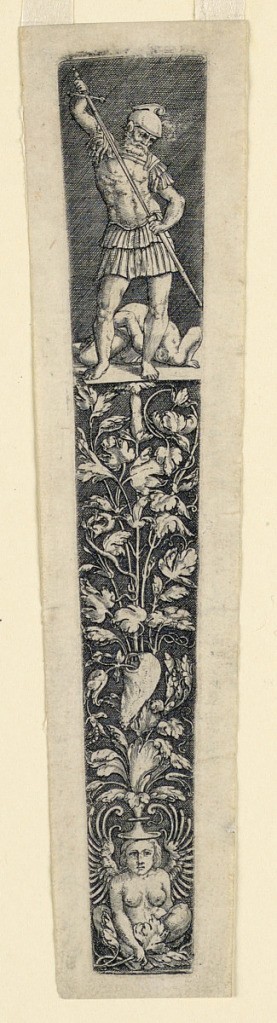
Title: Dagger Sheath
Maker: Master of the Horse Skulls, German
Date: early 16th century
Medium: Engraving on off-white laid paper
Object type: Print
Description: Vertical rectangle showing a design for the decoration of a sheath. At top, a bearded man with all'antica armor sheathes his sword, a beheaded figure at his feet. Below, a plant grows from a vase supported on the head of a harpy.